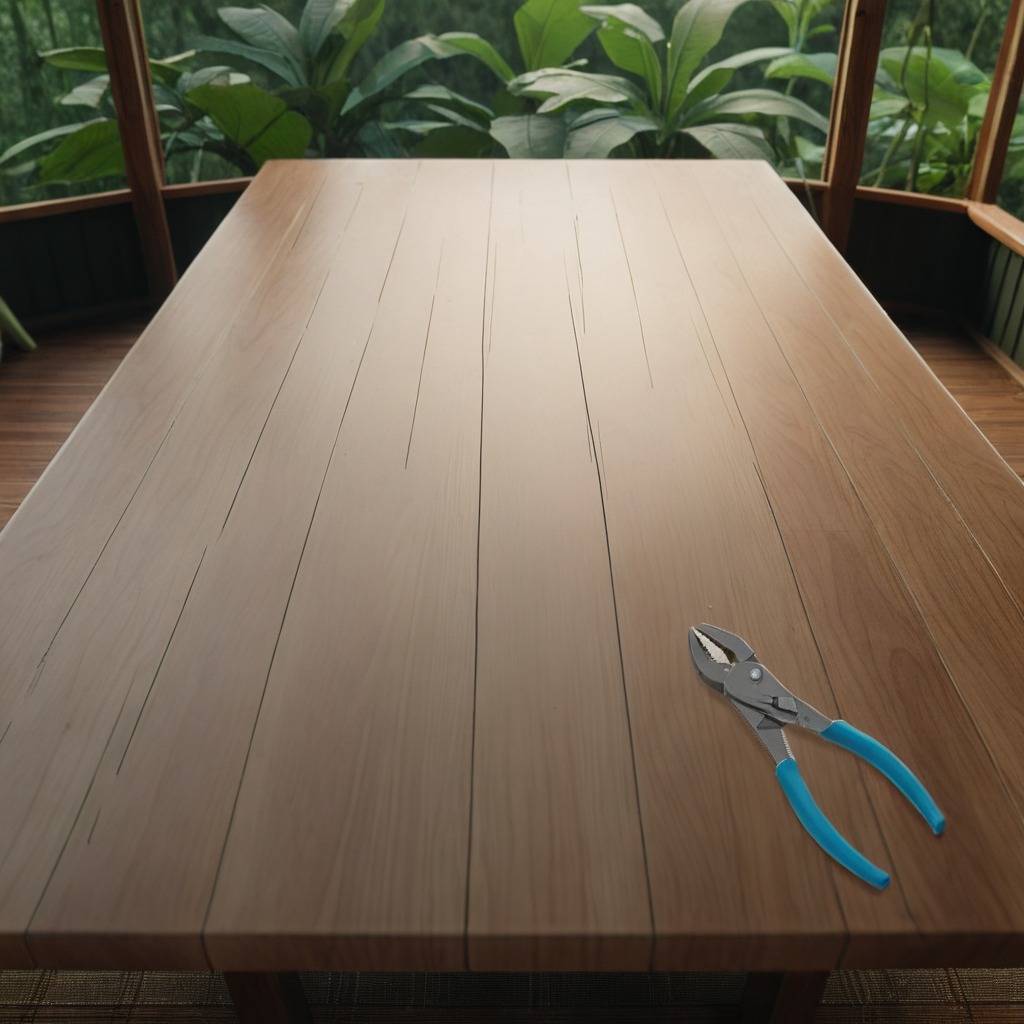
A plier is lying on a wooden table inside a jungle field workshop tent humid ambient light worn but